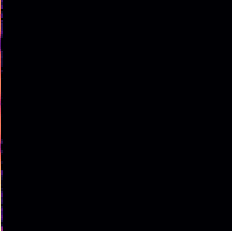
Sound class: Helicopter